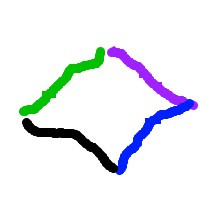
Shape: rhombus